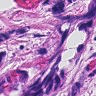
Metastatic tissue present: yes